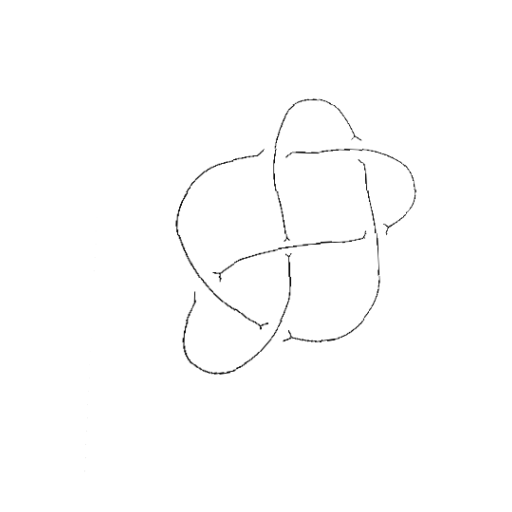
Crossing number: 6